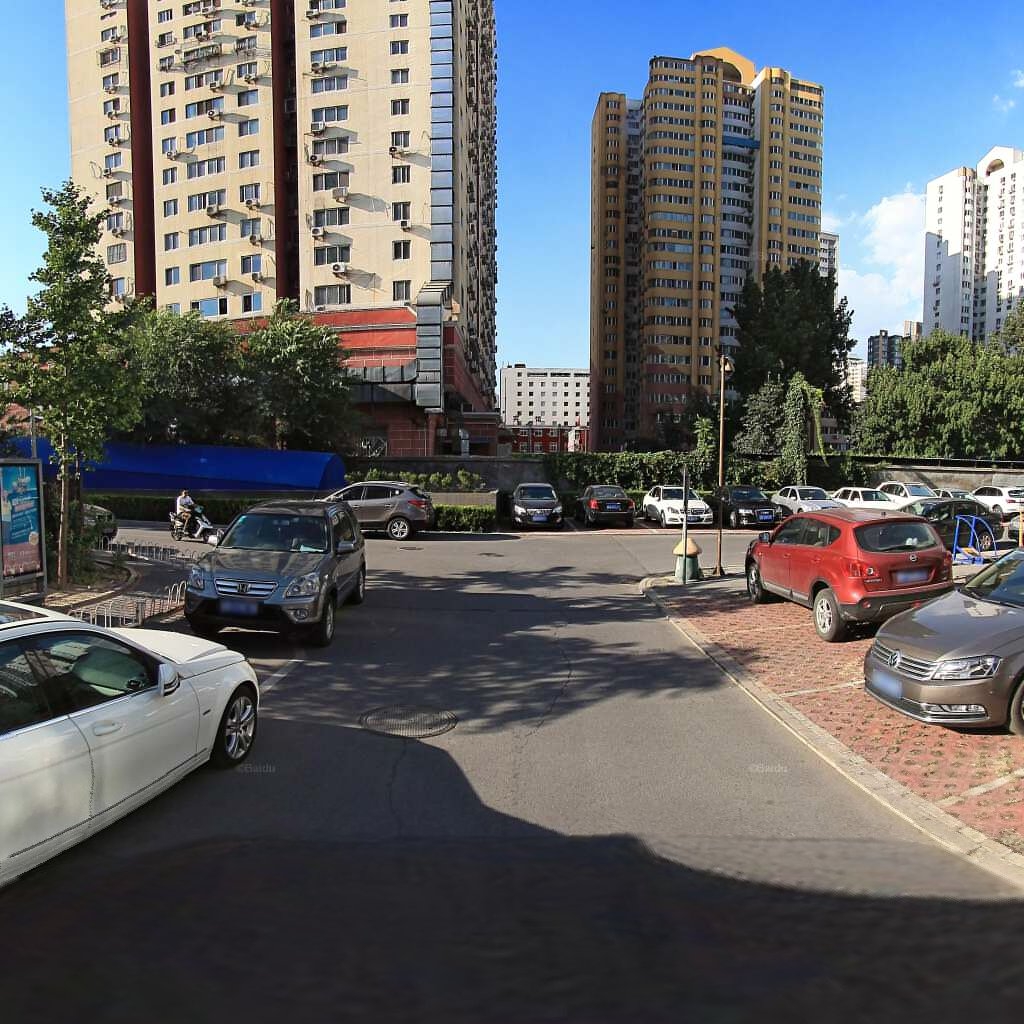
Region: Xicheng
Road damage annotations: longitudinal crack, longitudinal crack, manhole cover, manhole cover, manhole cover, transverse crack